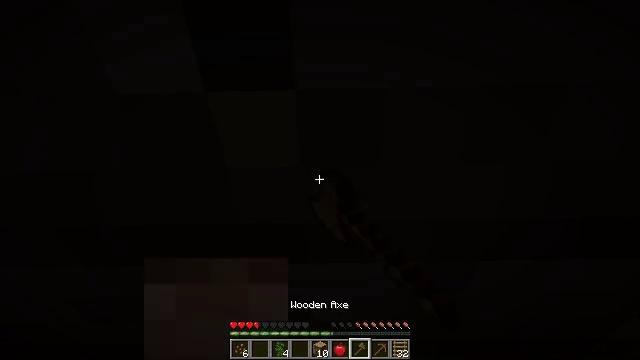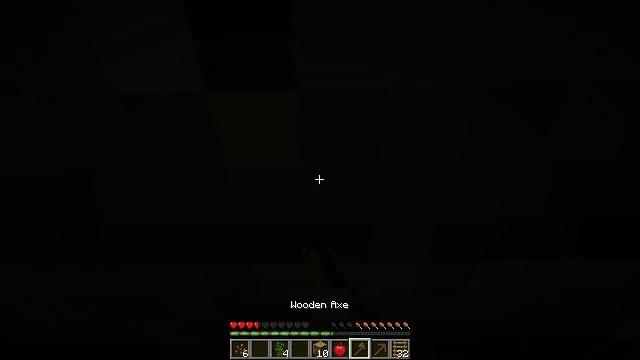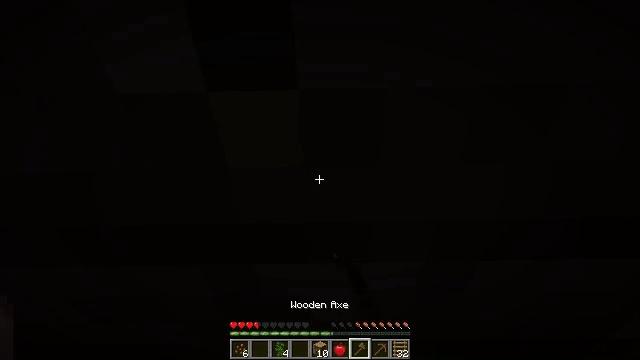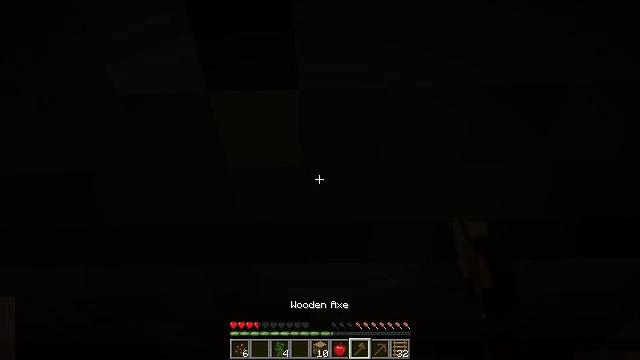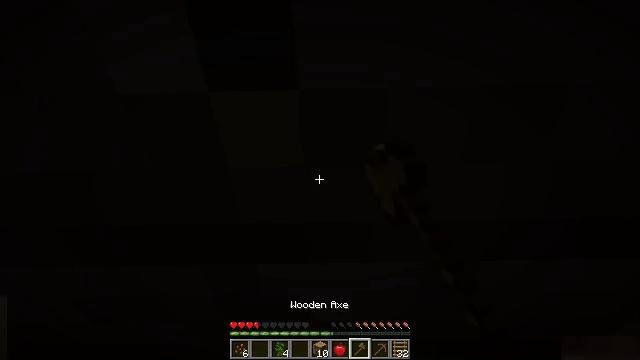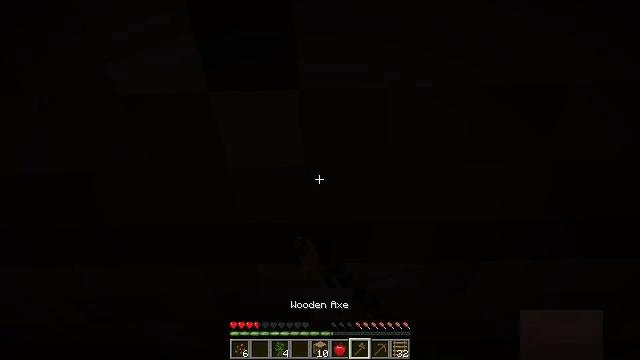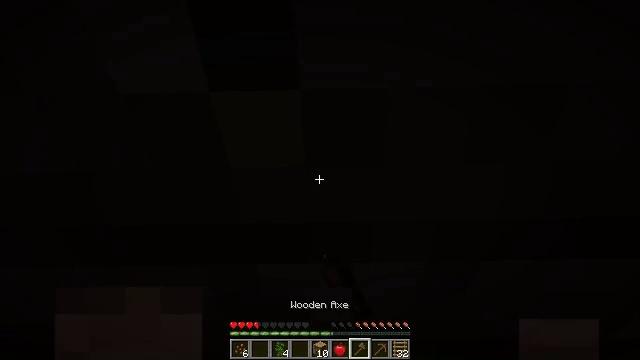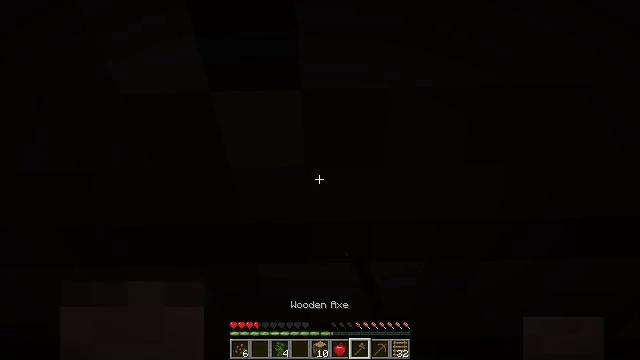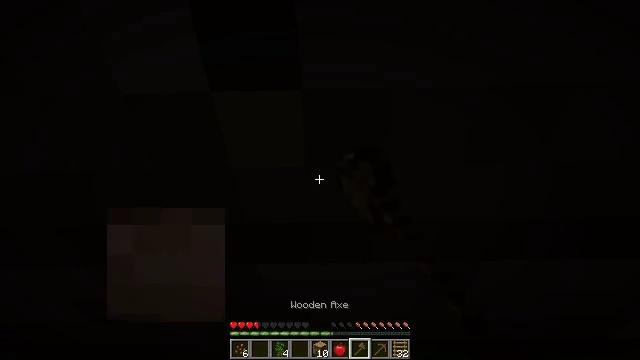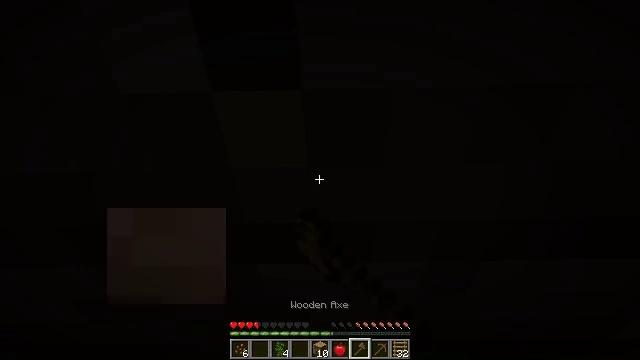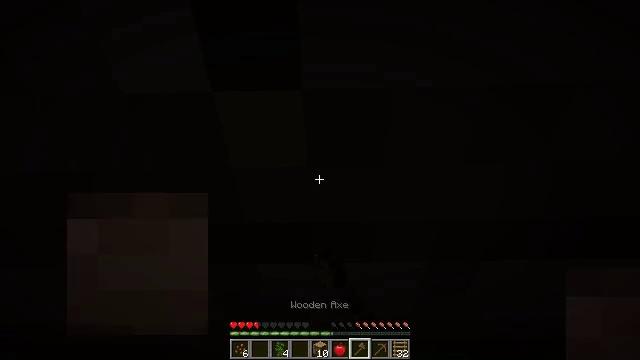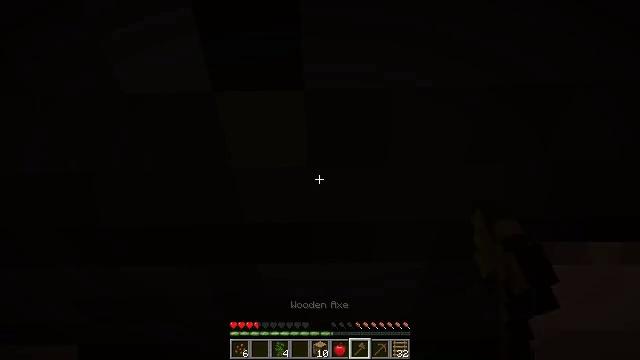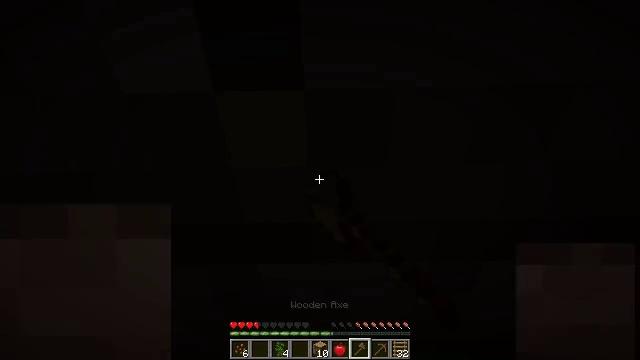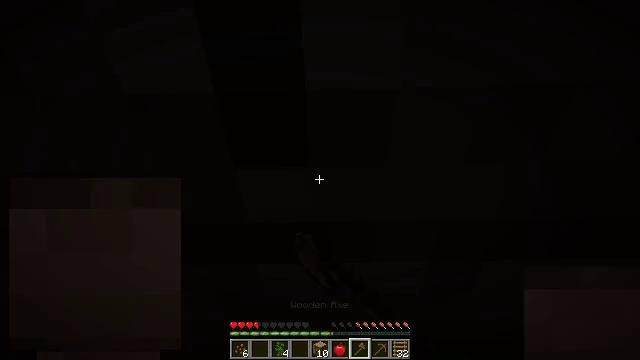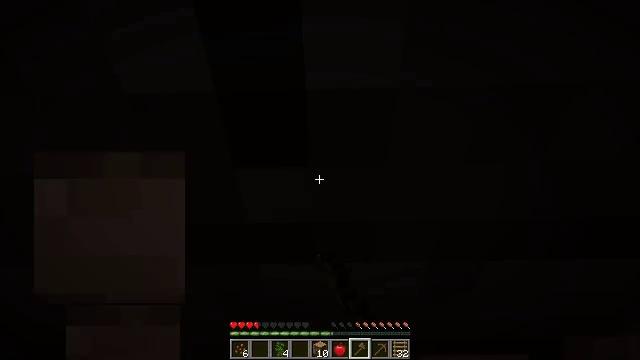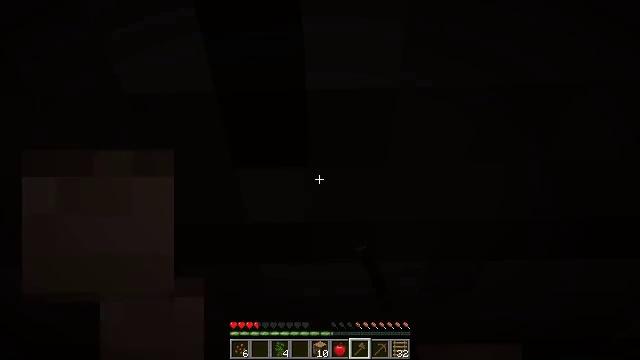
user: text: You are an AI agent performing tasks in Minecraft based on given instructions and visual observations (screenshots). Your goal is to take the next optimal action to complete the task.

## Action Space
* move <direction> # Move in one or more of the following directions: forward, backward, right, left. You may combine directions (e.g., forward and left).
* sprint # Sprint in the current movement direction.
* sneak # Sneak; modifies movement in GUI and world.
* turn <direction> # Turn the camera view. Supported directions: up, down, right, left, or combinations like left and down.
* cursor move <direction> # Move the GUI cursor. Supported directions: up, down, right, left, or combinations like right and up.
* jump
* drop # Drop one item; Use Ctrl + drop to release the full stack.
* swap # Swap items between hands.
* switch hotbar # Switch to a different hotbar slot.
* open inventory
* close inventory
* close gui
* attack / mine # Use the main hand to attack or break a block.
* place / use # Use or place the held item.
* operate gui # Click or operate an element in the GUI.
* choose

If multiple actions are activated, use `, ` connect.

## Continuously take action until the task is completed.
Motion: motion action
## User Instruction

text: Gather jungle planks for building.
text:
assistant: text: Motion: move forward, attack / mine
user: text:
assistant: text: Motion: move forward, attack / mine
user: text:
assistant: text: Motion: move forward, attack / mine
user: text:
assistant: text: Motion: move forward, attack / mine
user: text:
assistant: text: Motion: move forward, attack / mine
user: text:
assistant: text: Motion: move forward, attack / mine
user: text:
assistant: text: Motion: move forward, attack / mine
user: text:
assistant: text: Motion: move forward, attack / mine
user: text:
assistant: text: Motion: move forward, attack / mine
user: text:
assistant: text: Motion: move forward, attack / mine
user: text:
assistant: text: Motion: move forward, attack / mine
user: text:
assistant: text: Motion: move forward, attack / mine
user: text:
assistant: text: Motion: move forward, attack / mine
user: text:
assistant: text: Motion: move forward, attack / mine
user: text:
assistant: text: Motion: move forward, attack / mine
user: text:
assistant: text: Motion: move forward, attack / mine
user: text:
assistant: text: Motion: move forward, attack / mine
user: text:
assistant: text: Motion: move forward, attack / mine
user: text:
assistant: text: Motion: move forward, attack / mine
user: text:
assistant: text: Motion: move forward, attack / mine
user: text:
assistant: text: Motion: move forward, attack / mine
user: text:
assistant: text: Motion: move forward, attack / mine
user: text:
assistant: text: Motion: move forward, attack / mine
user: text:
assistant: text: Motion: move forward, attack / mine
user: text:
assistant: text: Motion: move forward, attack / mine
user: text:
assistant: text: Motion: move forward, attack / mine
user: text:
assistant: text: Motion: move forward, attack / mine
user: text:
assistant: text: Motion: move forward, attack / mine
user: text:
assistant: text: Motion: move forward, attack / mine
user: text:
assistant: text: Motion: move forward, attack / mine